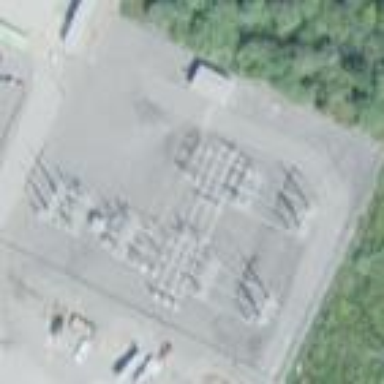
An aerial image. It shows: Power substation.